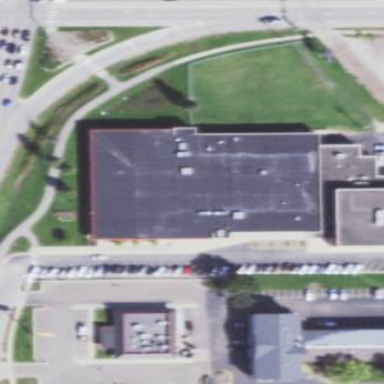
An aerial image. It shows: School building.